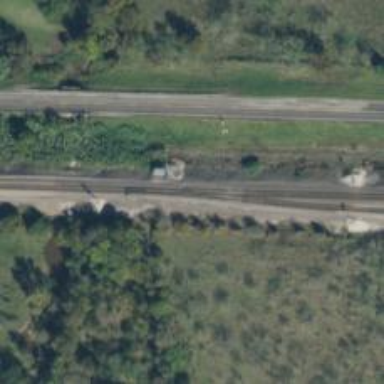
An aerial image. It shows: Railway track.